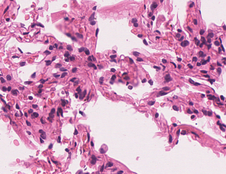
Tumor epithelial tissue: no
Tumor-associated stroma tissue: no
Normal tissue: yes